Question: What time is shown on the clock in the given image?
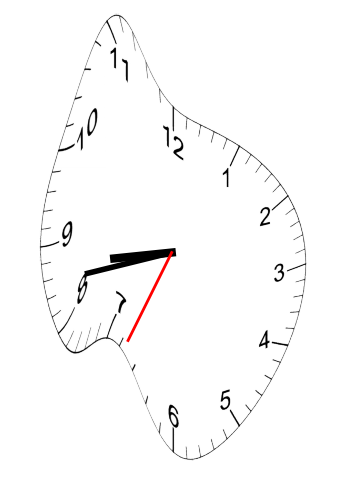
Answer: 08:42:34